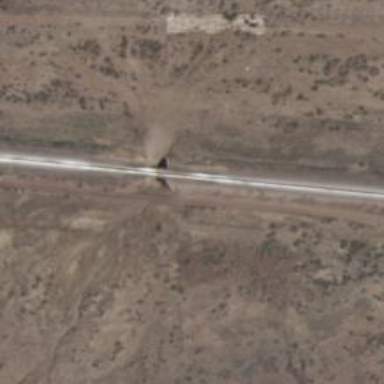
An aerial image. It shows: Bridge over railway line.